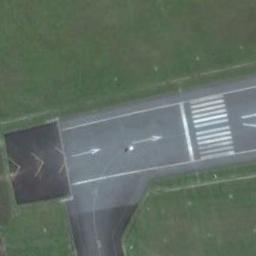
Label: runway